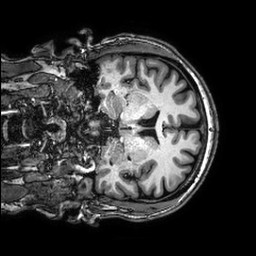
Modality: T1w
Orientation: coronal
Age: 35
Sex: male
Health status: healthy